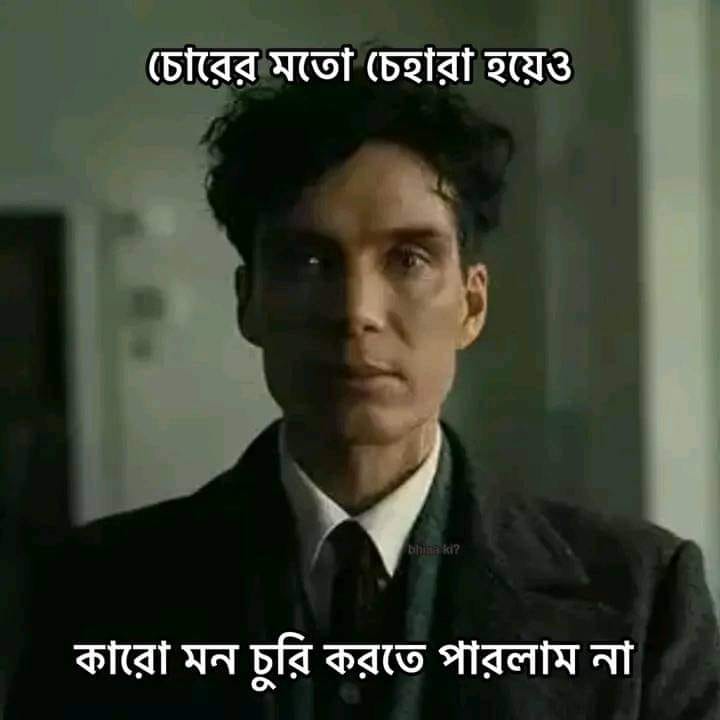
Text: চোরের মতো চেহারা হয়েও কারো মন চুরি করতে পারলাম না
Label: Non Hate